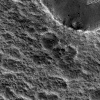
Atmospheric dust classification: not_dusty